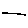
Label: line